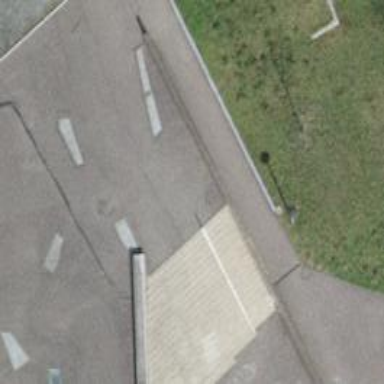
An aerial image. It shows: Set of steps on the road.